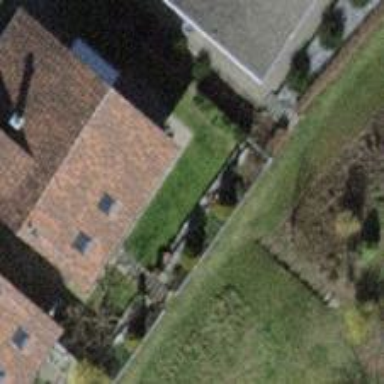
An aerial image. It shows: Semidetached house with gabled roof.